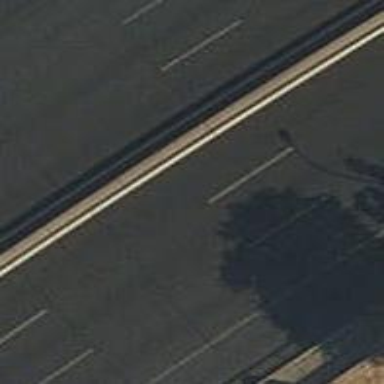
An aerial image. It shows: Paved motorway.